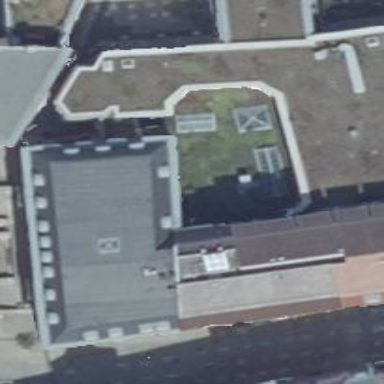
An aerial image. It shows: Building.